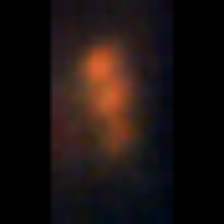
Taxon: Unknown_detritus
Group: Unknown